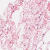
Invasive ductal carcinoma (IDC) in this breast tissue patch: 0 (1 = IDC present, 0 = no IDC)